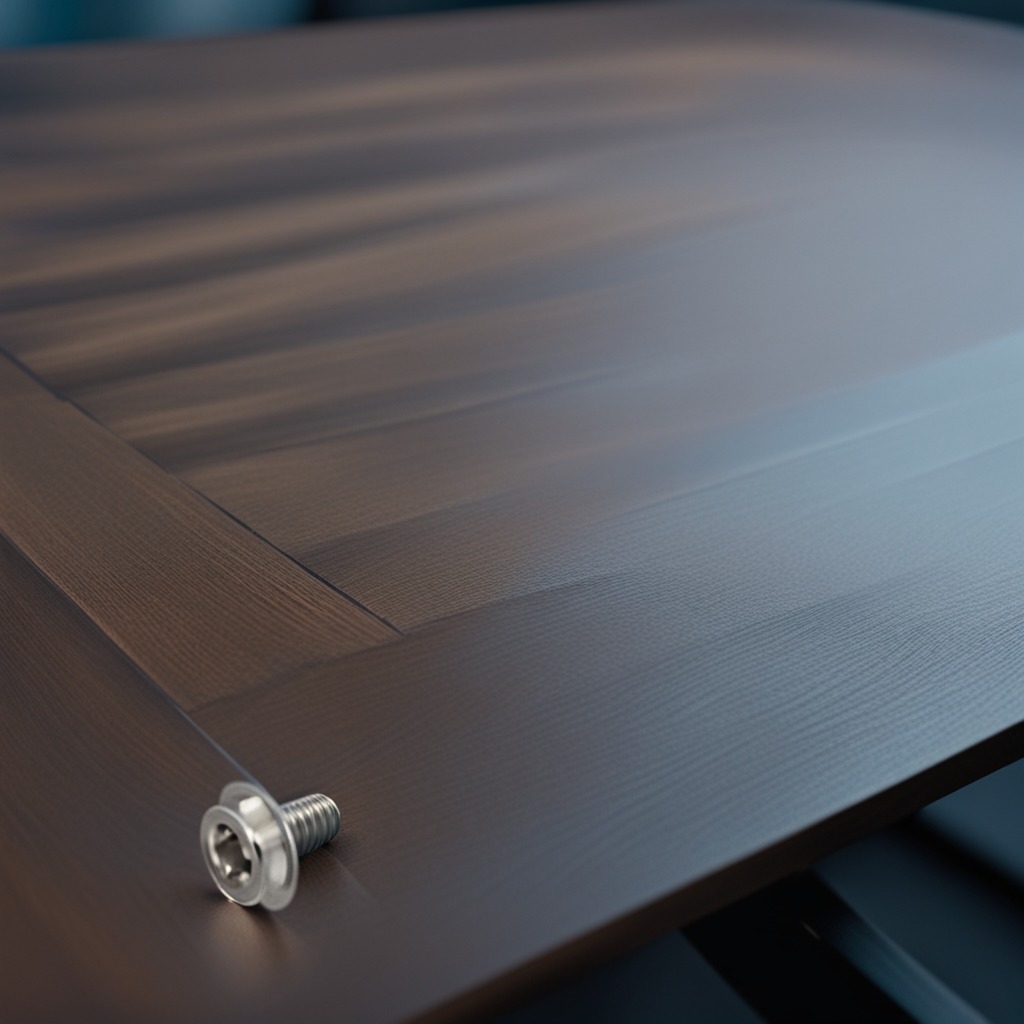
A metal screw is lying on the old table with burn marks in a small garage at twilight.